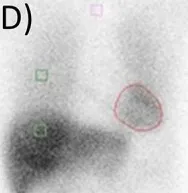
Case 1 images. (D) Cardiac [123I]-metaiodobenzylguanidine scintigraphy. Heart-to-mediastinum ratios were 3.33 and 2.28 in early and delayed phases, respectively. The washout ratio was 48.8.
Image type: radiology (scintigraphy)